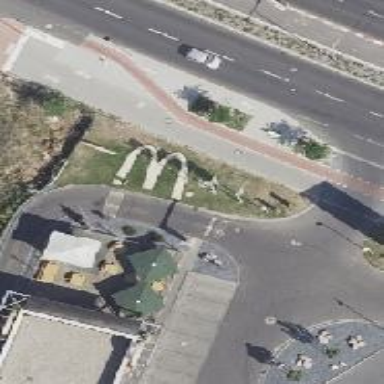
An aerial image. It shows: Flagpole structure.